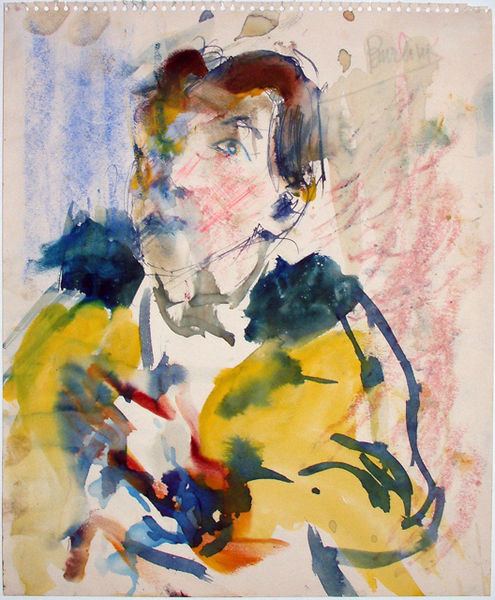
Titel: Self-Portrait
Künstler: David Burliuk
Standort: Amherst (Massachusetts, USA)
Institution: Mead Art Museum, Amherst College
Schlagwörter: blue, hands, red, white, arm, black, collar, dark, dress, face, female, gray, green, grey, hair, modern, nose, painting, portrait, woman, yellow, pink, brown, hand, man, ear, girl, head, orange, water, boy, child, eyes, male, drawing, paper, color, cubist, impressionism, chin, coat, fur, mouth, sketch, french, pen, youth, movement, abstract, person, human, brown hair, cheeks, neck, watercolor, watercolour, art, colorful, colors, signature, artist, pencil, eye, impressionist, finger, fingers, brush, lips, rough, crayon, picasso, canvas, paint, cheek, eyebrows, blurry, forehead, shirt, drips, strokes, aquarel, primary colors, alienation, sketchy, brows, vibrant, throat, sketchbook, yelow, signed, thumb, tellow, teal, bad, scribbles, upward, eeye, disconnection, yellow shirt, red hand, blue shoulders